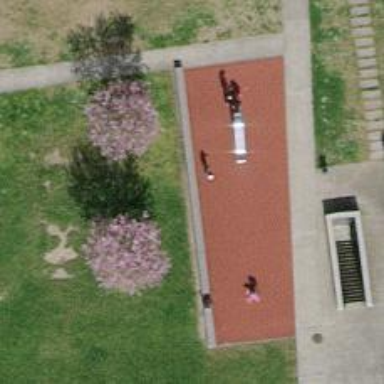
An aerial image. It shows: Concrete bench.